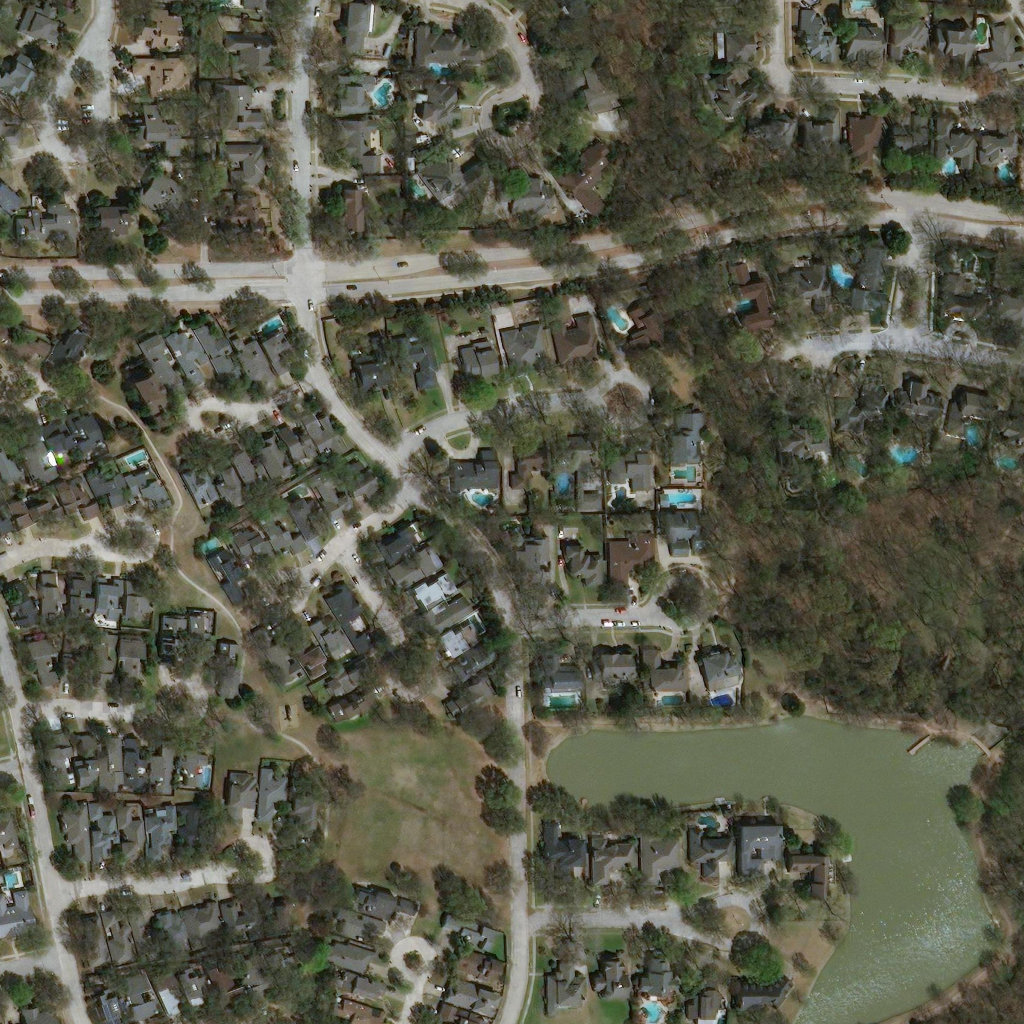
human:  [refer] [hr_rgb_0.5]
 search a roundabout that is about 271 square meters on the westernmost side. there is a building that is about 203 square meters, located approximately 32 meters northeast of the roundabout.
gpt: <box>[[26, 55, 30, 60, 0]]</box>